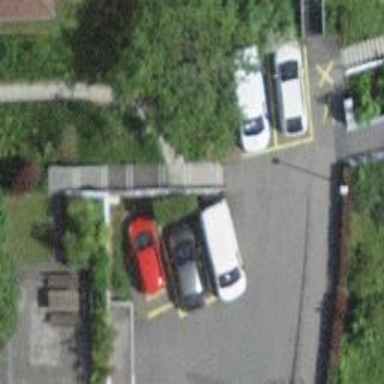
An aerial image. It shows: Set of steps on the road.